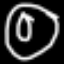
Label: donut